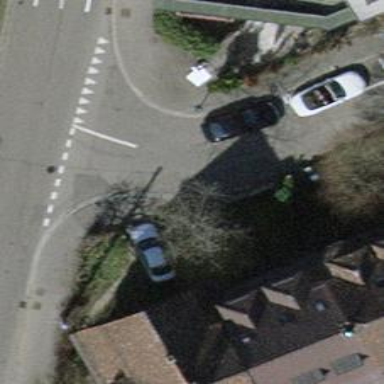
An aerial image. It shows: Residential road with asphalt surface and sidewalk on the left side.